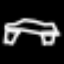
Label: bed